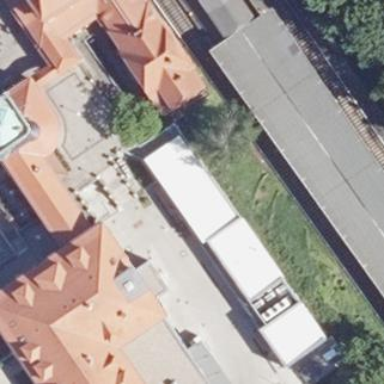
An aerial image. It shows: Covered bicycle parking area.